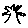
Label: tree